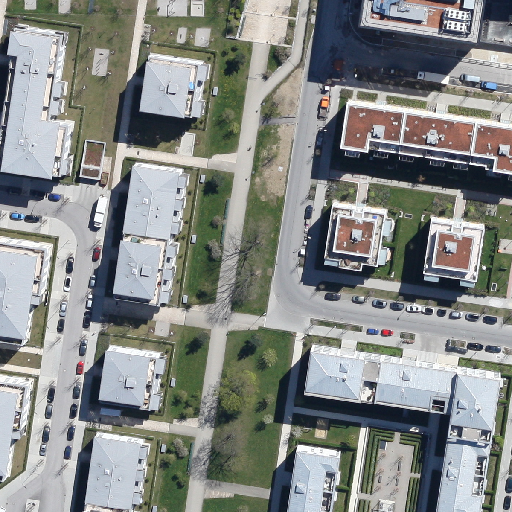
Referring expression: truck